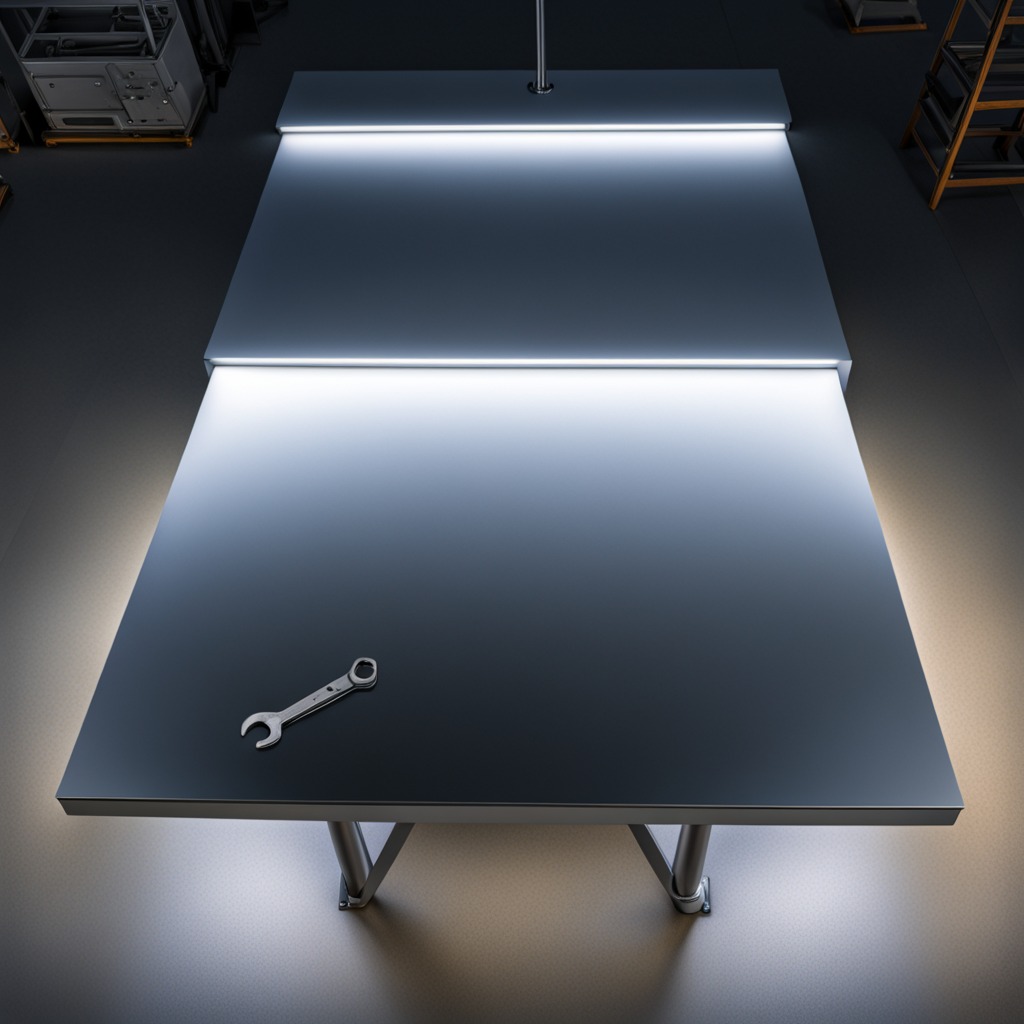
A wrench is lying on the clean empty table in the basement in the evening.